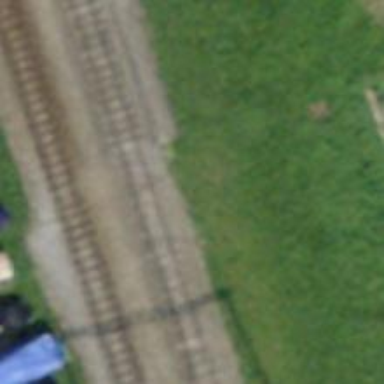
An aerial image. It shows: Disused railway with one track.